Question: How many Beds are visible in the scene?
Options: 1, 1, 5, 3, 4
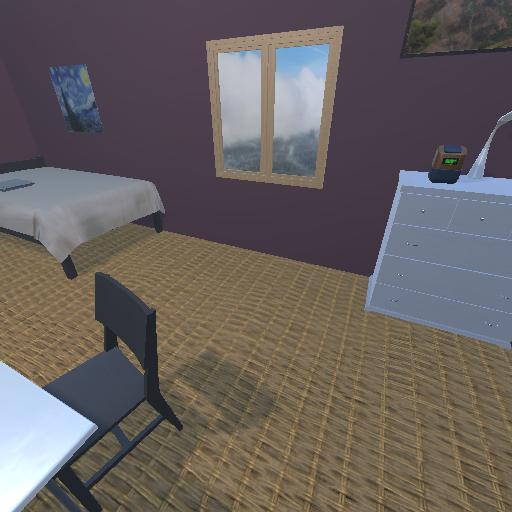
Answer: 1